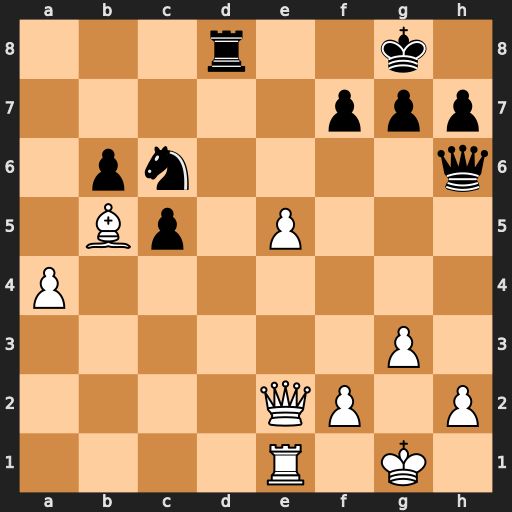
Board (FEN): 3r2k1/5ppp/1pn4q/1Bp1P3/P7/6P1/4QP1P/4R1K1
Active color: w
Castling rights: -
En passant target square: -
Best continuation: e6 Qxe6 Qxe6 fxe6 Bxc6